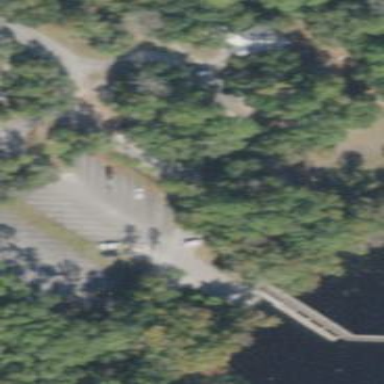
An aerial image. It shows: Parking area designated for cars with boat trailers.